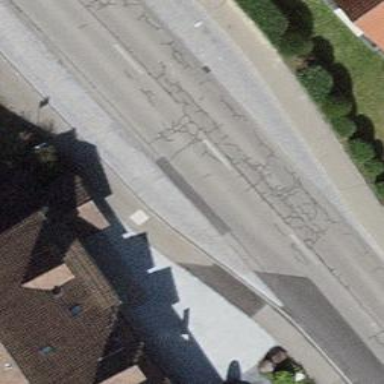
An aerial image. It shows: Sidewalk.